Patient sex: M
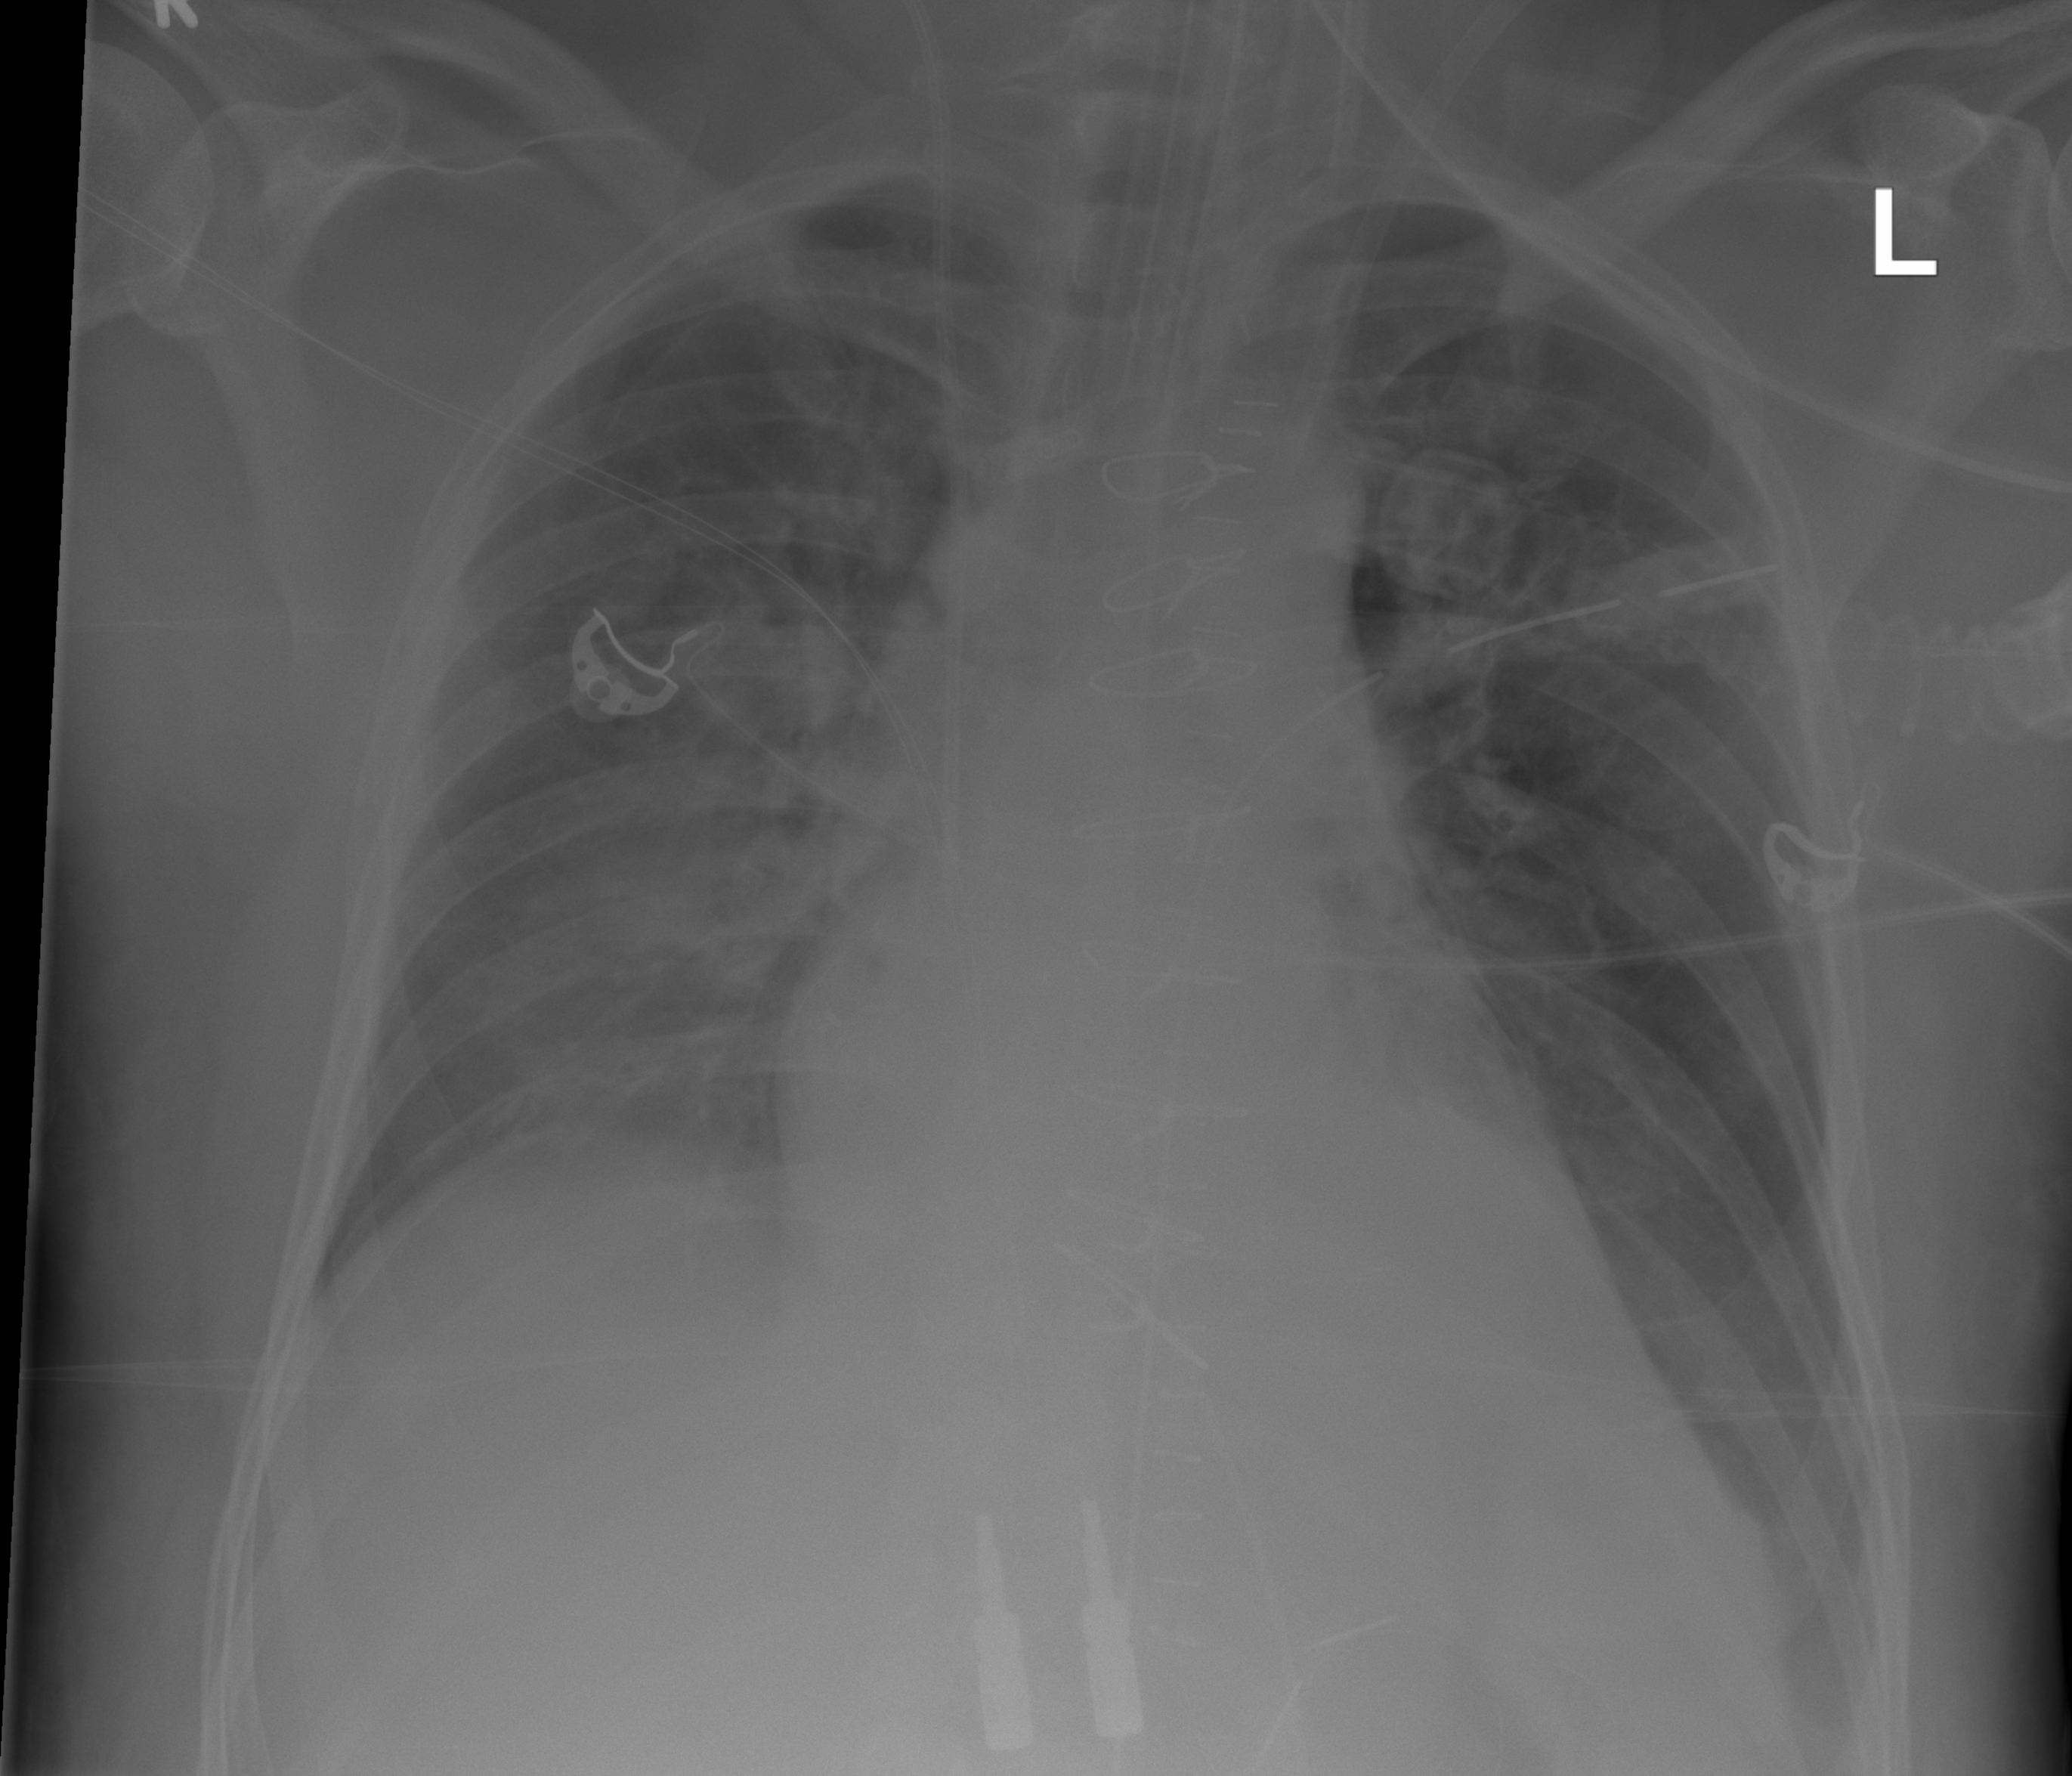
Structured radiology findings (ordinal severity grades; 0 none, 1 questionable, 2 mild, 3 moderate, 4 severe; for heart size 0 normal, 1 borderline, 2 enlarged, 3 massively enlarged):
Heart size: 2
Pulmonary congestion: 0
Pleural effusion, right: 0
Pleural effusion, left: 1
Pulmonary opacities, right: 2
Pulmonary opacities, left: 0
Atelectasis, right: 2
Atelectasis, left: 2